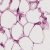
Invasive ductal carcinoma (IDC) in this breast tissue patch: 0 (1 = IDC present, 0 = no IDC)